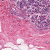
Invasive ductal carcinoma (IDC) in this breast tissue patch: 0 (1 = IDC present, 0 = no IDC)